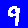
Digit: 9